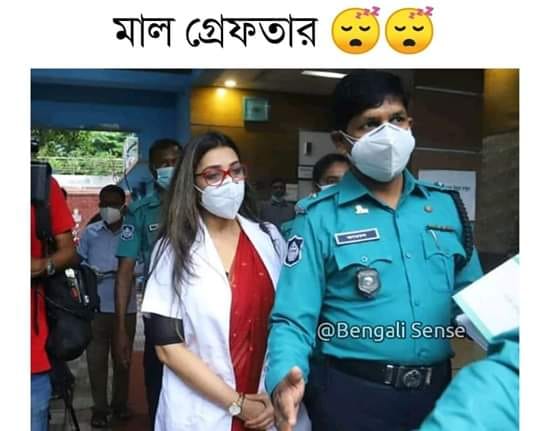
Caption: মাল গ্রেফতার
Label: hate